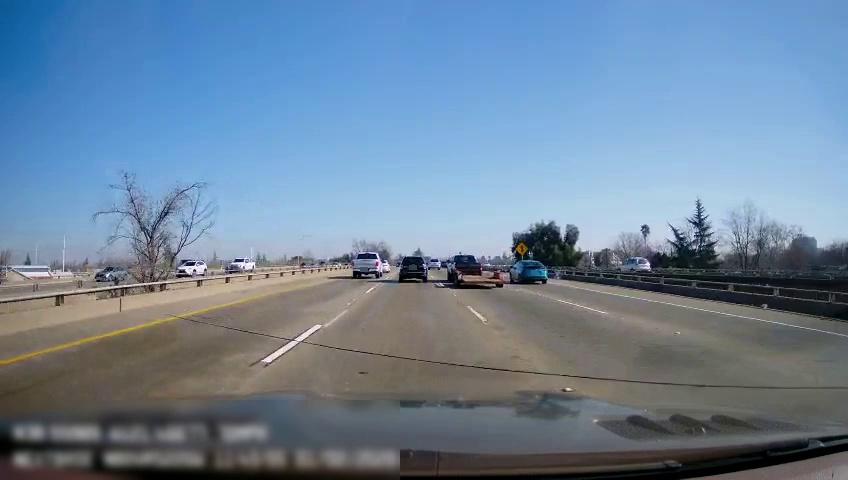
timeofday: Day
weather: Sunny
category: Vehicles | SUV
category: Drivable Space
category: Vehicles | Car
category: Vehicles | SUV
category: Vehicles | Truck
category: Drivable Space
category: Vehicles | Car
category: Vehicles | Truck
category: Vehicles | Car
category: Vehicles | Truck
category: Vehicles | Other LV
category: Vehicles | SUV
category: Vehicles | SUV
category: Lanes | Current Lane
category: Lanes | Current Lane
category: Lanes | Alternate Lane
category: Lanes | Alternate Lane
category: Lanes | Alternate Lane
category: Traffic | Signs